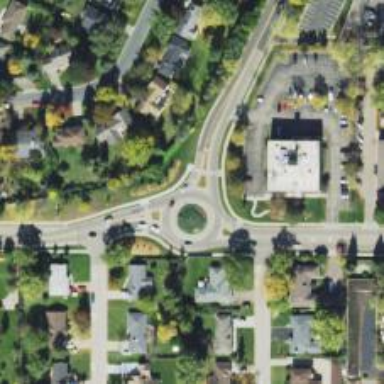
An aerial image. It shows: Tertiary road leading to roundabout junction.